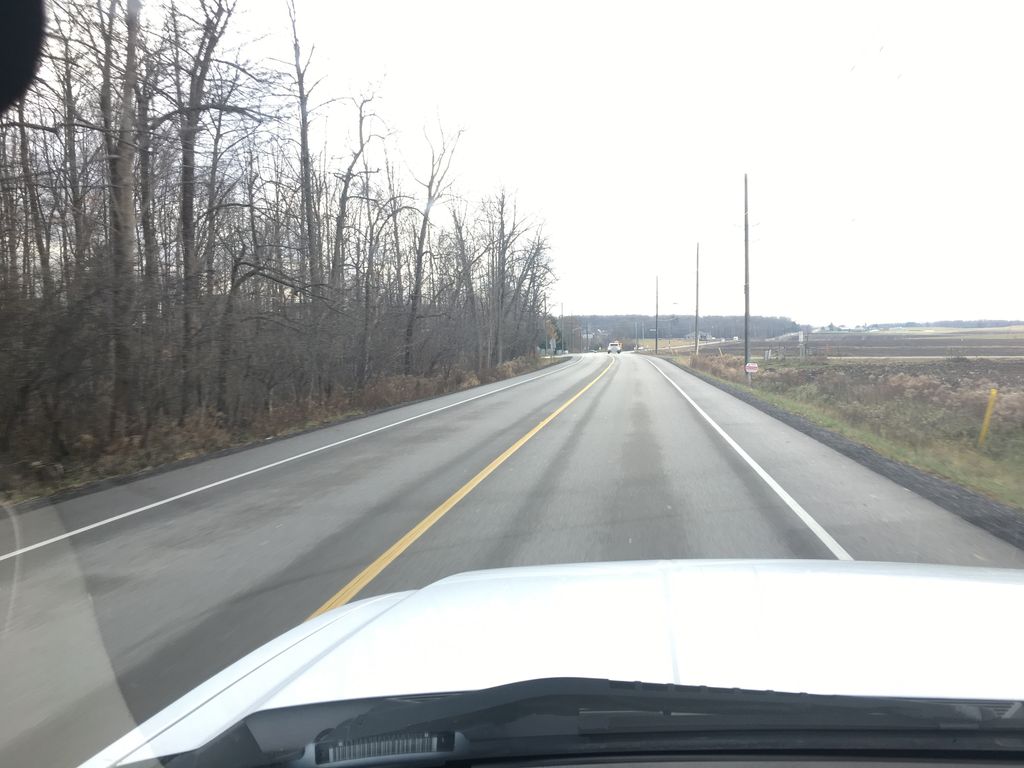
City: kitchener-waterloo